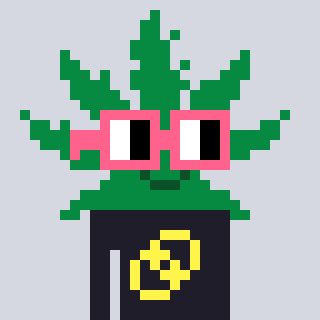
a pixel art character with square pink glasses, a weed-shaped head and a grayscale-colored body on a cool background